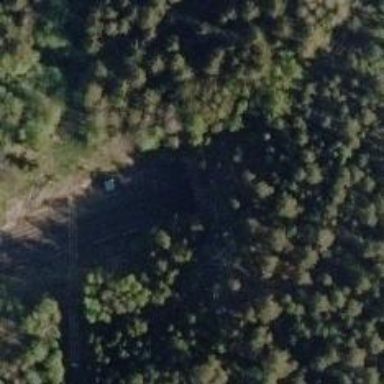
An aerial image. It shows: Railway track with continuous electrified contact line.